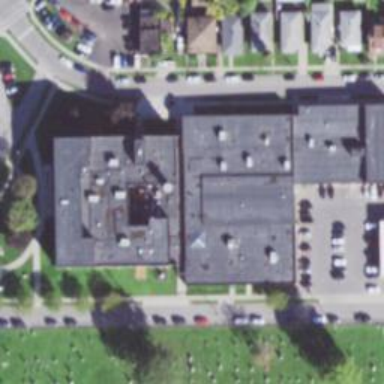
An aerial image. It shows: School.